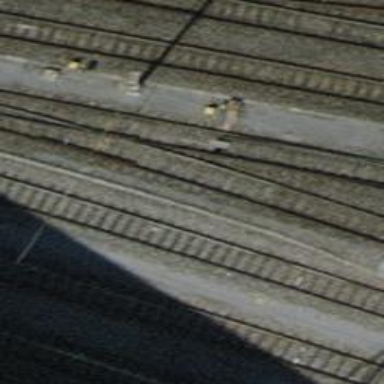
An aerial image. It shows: Single-track electrified railway service yard with contact line for trains.